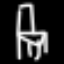
Label: chair